Interaction volume radius: 10 \u00c5
Interaction volume height: 15 \u00c5
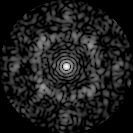
Disorder parameter: 0.6818